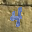
Label: 4